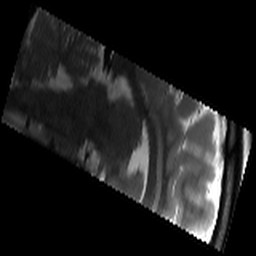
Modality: T2w
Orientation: sagittal
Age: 21
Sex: male
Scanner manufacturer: siemens
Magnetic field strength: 3 T
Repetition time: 8.02 s
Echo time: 0.08 s